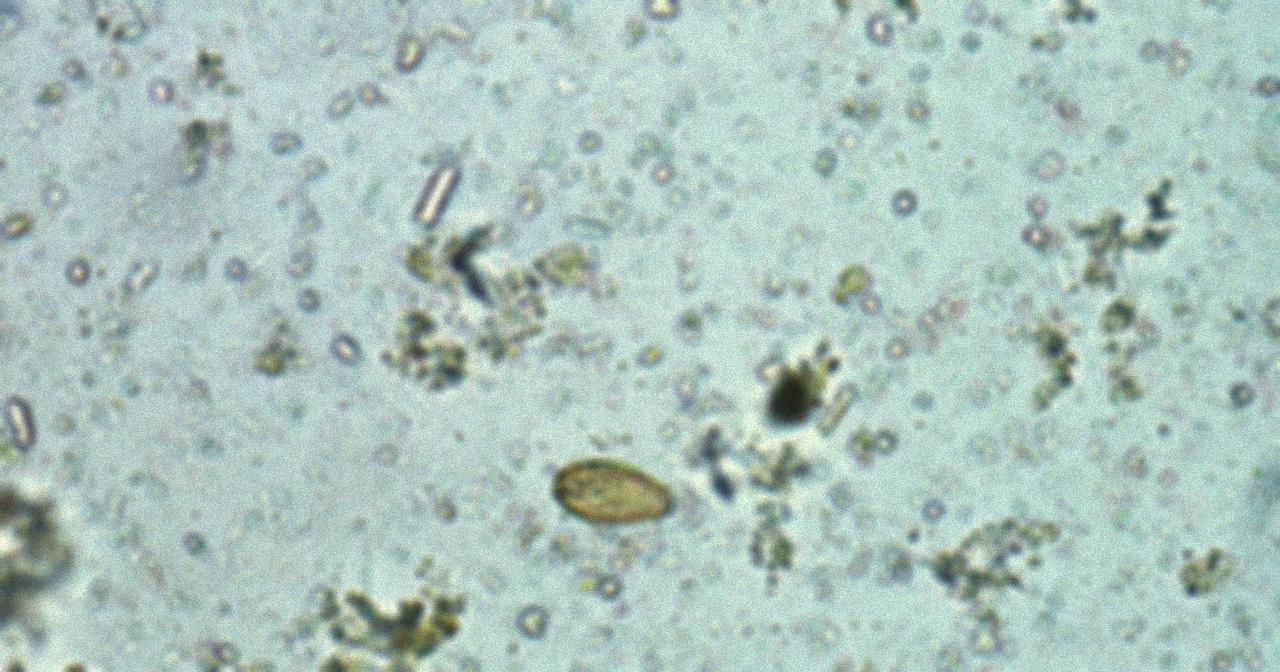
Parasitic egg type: Opisthorchis viverrine